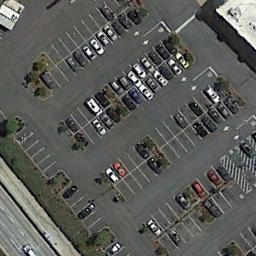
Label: parking_lot